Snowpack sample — Buffalo Mountain, Silverthorne, Colorado, USA (2/22/26, 2:02 PM MST)
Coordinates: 39.622, -106.113
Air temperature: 33 °F
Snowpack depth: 63 cm
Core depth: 20 cm
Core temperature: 24.8 °F
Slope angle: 11°, slope face: 116°
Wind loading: low
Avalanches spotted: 0
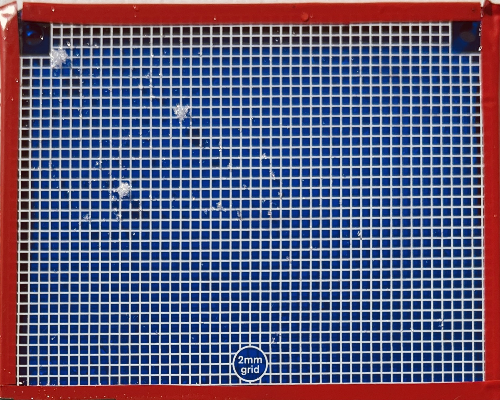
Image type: profile
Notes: In a firebreak similar to site 1, minimal wind loading with no spotted avalanches (not many faces in view though)